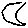
Label: moon